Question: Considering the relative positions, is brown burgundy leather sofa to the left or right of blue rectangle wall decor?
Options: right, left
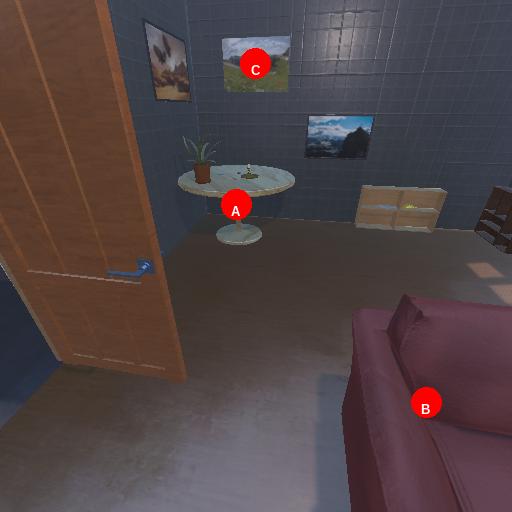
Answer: right